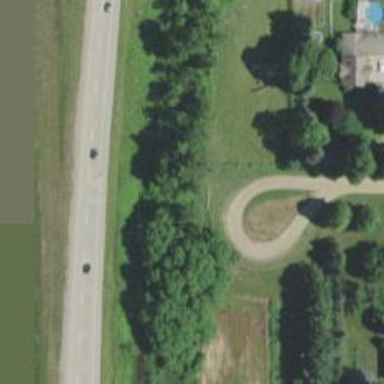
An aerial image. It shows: Turning loop on the road.